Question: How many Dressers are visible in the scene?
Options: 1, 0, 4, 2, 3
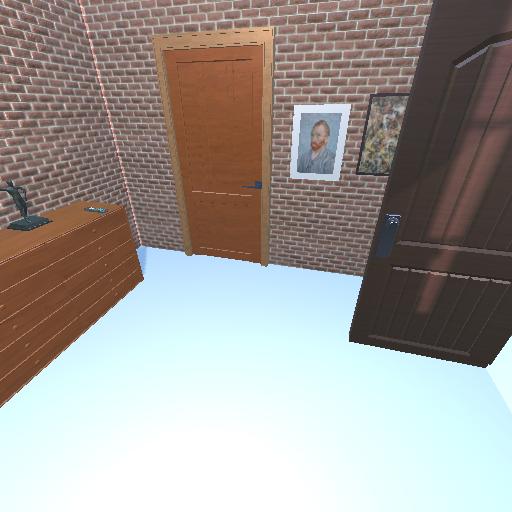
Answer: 1